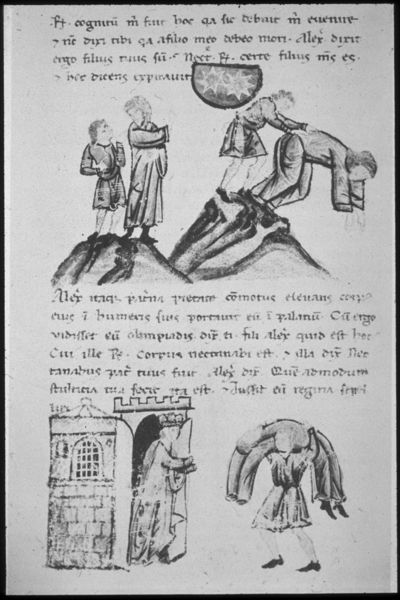
Titel: Alexanderroman
Institution: Leipzig, Stadtbibliothek
Schlagwörter: berg, männer, zeichnung, gebäude, geschichte, tod, toter, sonne, mantel, krone, turm, schrift, bilder, berge, könig, zinnen, buch, burg, illustration, text, buchseite, wappen, mittelalter, märchen, sturz, empfang, urkunde, kopflos, zeichnungen, latein, archiv, urteil, den, recht, sachsenspiegel, sachse, seriffen